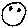
Label: smiley face